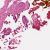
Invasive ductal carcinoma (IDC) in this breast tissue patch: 0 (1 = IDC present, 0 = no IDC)